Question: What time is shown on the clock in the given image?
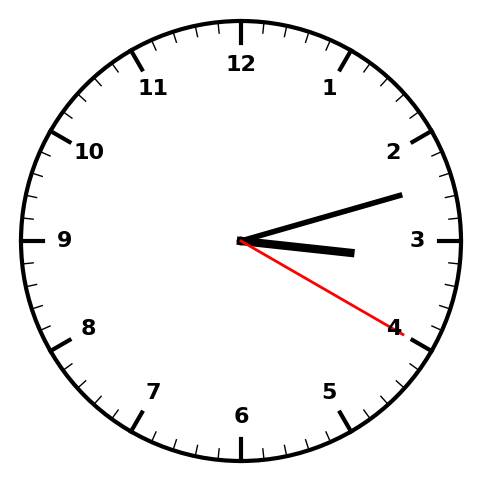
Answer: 03:12:20